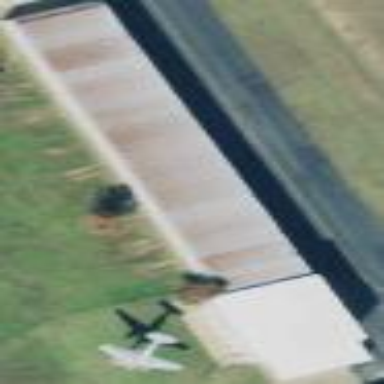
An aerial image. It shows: Hangar building at the airport.